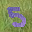
Label: 5